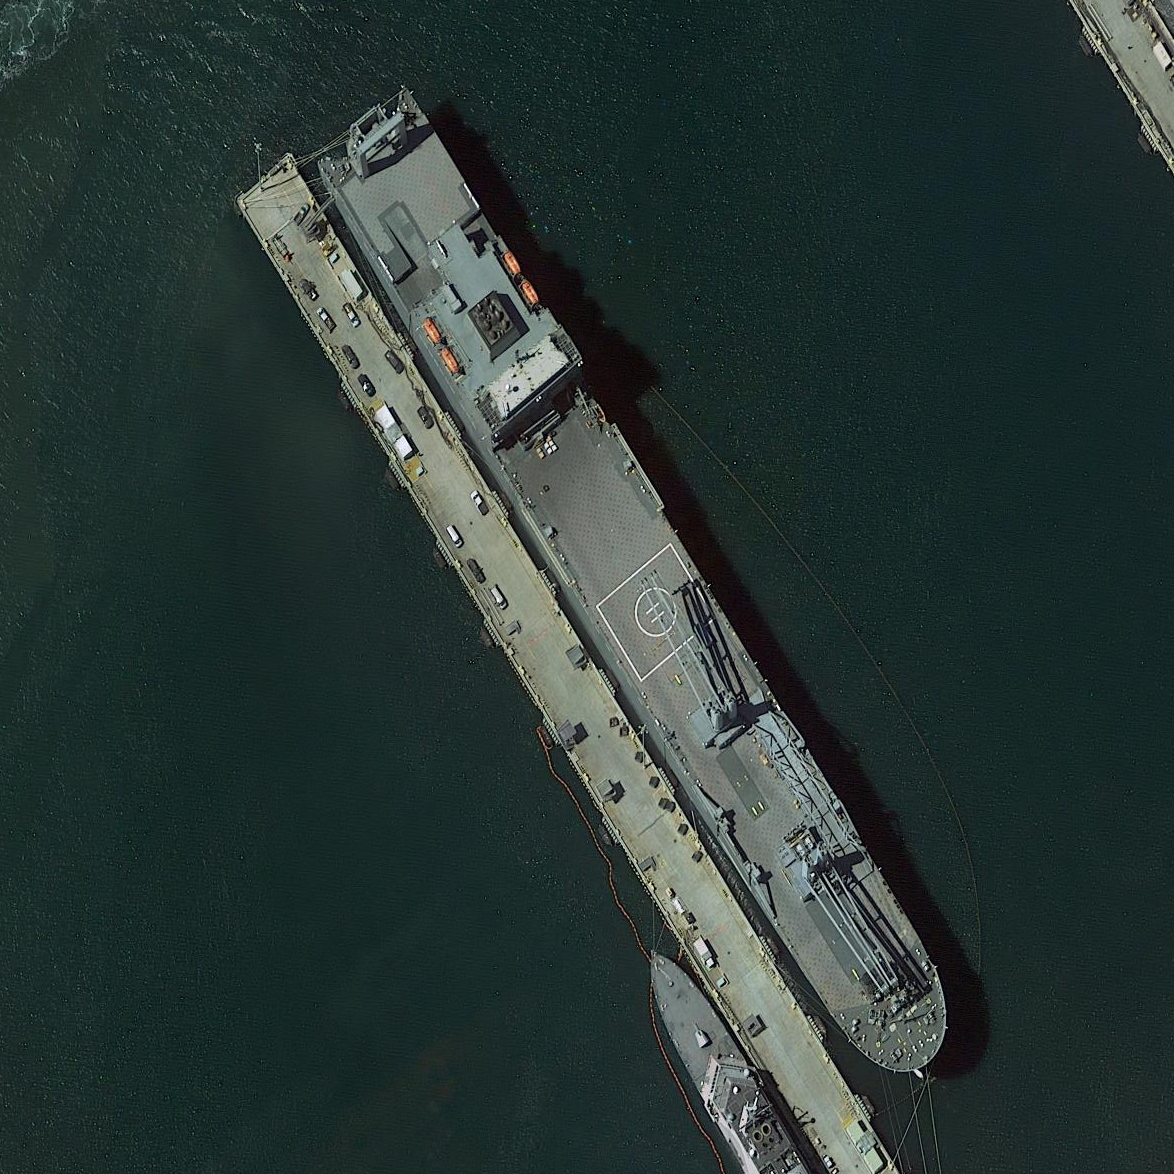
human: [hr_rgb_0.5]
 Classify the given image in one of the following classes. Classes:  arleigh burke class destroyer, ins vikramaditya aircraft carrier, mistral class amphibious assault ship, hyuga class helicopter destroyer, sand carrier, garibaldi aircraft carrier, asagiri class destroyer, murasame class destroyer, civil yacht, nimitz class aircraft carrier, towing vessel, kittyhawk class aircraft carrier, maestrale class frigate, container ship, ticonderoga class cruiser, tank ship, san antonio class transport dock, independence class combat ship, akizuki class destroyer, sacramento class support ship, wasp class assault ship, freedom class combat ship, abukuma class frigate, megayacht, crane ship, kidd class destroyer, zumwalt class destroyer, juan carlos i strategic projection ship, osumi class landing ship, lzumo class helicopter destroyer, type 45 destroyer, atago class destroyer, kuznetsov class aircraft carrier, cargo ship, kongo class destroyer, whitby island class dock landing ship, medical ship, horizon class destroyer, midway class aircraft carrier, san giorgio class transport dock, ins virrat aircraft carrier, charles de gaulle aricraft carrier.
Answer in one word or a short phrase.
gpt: Crane ship